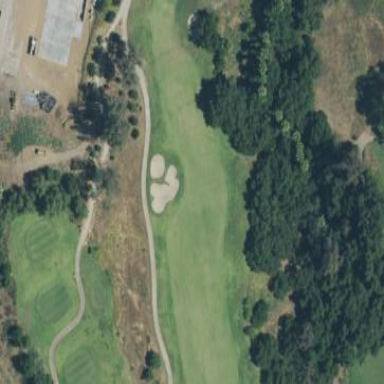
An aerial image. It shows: Grassy area designated as golf fairway.